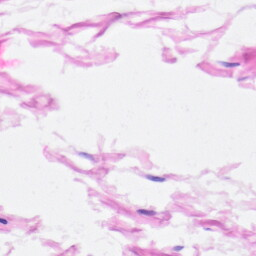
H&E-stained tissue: Heart